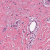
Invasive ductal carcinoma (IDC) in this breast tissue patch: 0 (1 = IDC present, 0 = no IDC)